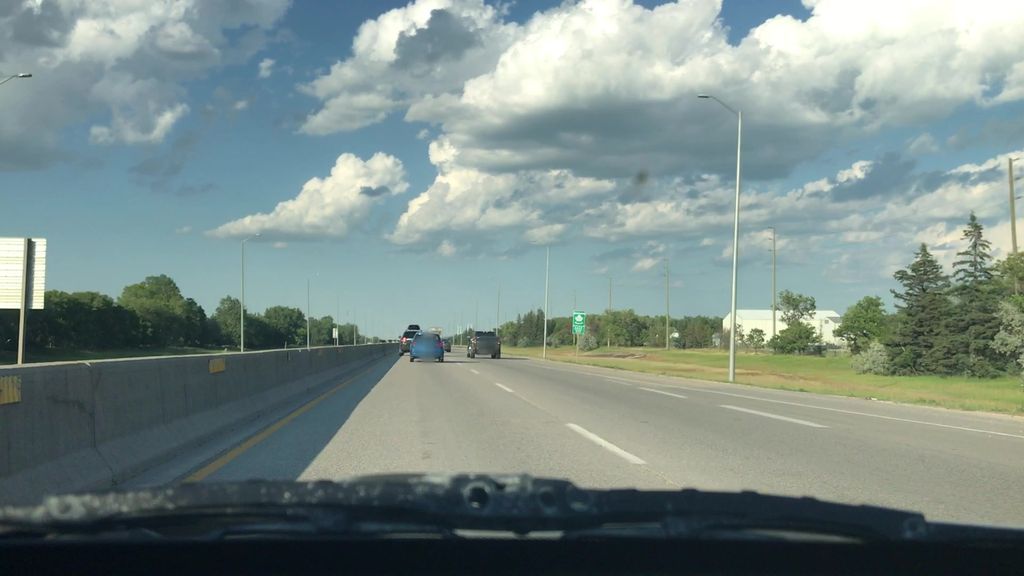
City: winnipeg